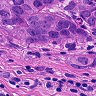
Metastatic tissue present: yes